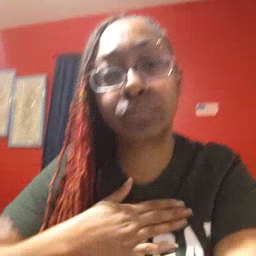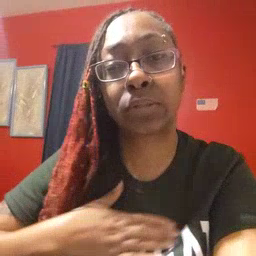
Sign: please